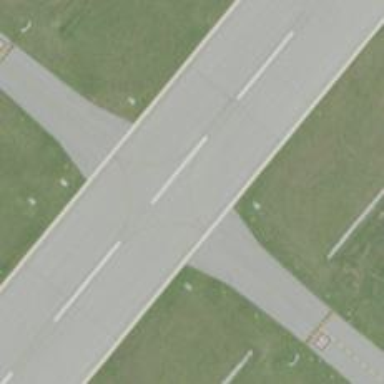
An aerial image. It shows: View of taxiway at the airport.